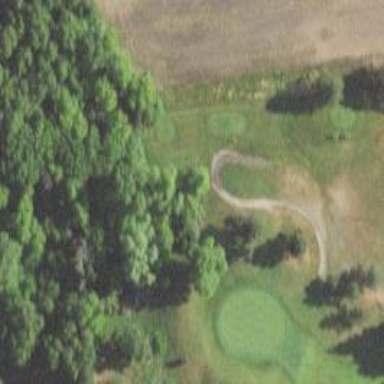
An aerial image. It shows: Service road designated as golf cart path.